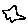
Label: star